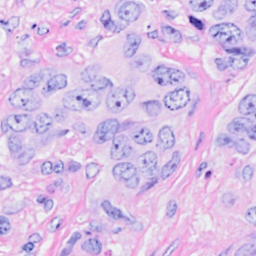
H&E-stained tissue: Breast